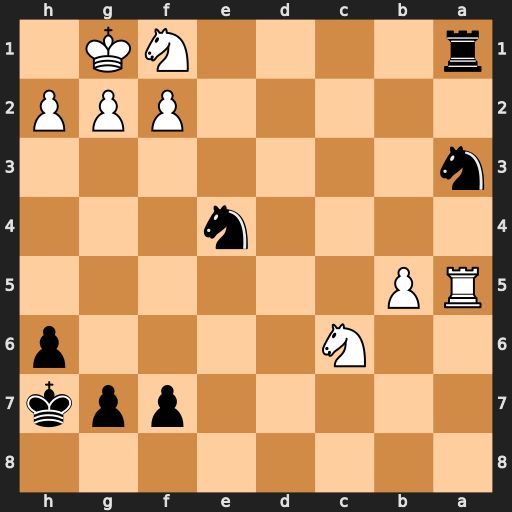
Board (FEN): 8/5ppk/2N4p/RP6/4n3/n7/5PPP/r4NK1
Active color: b
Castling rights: -
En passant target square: -
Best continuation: Nd2 h4 Rxf1+